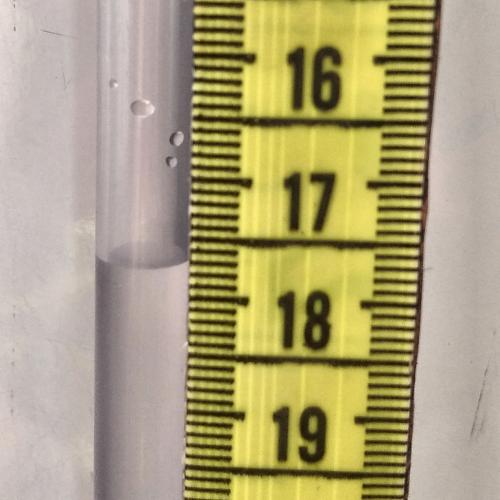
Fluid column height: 17.7 cm